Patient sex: M
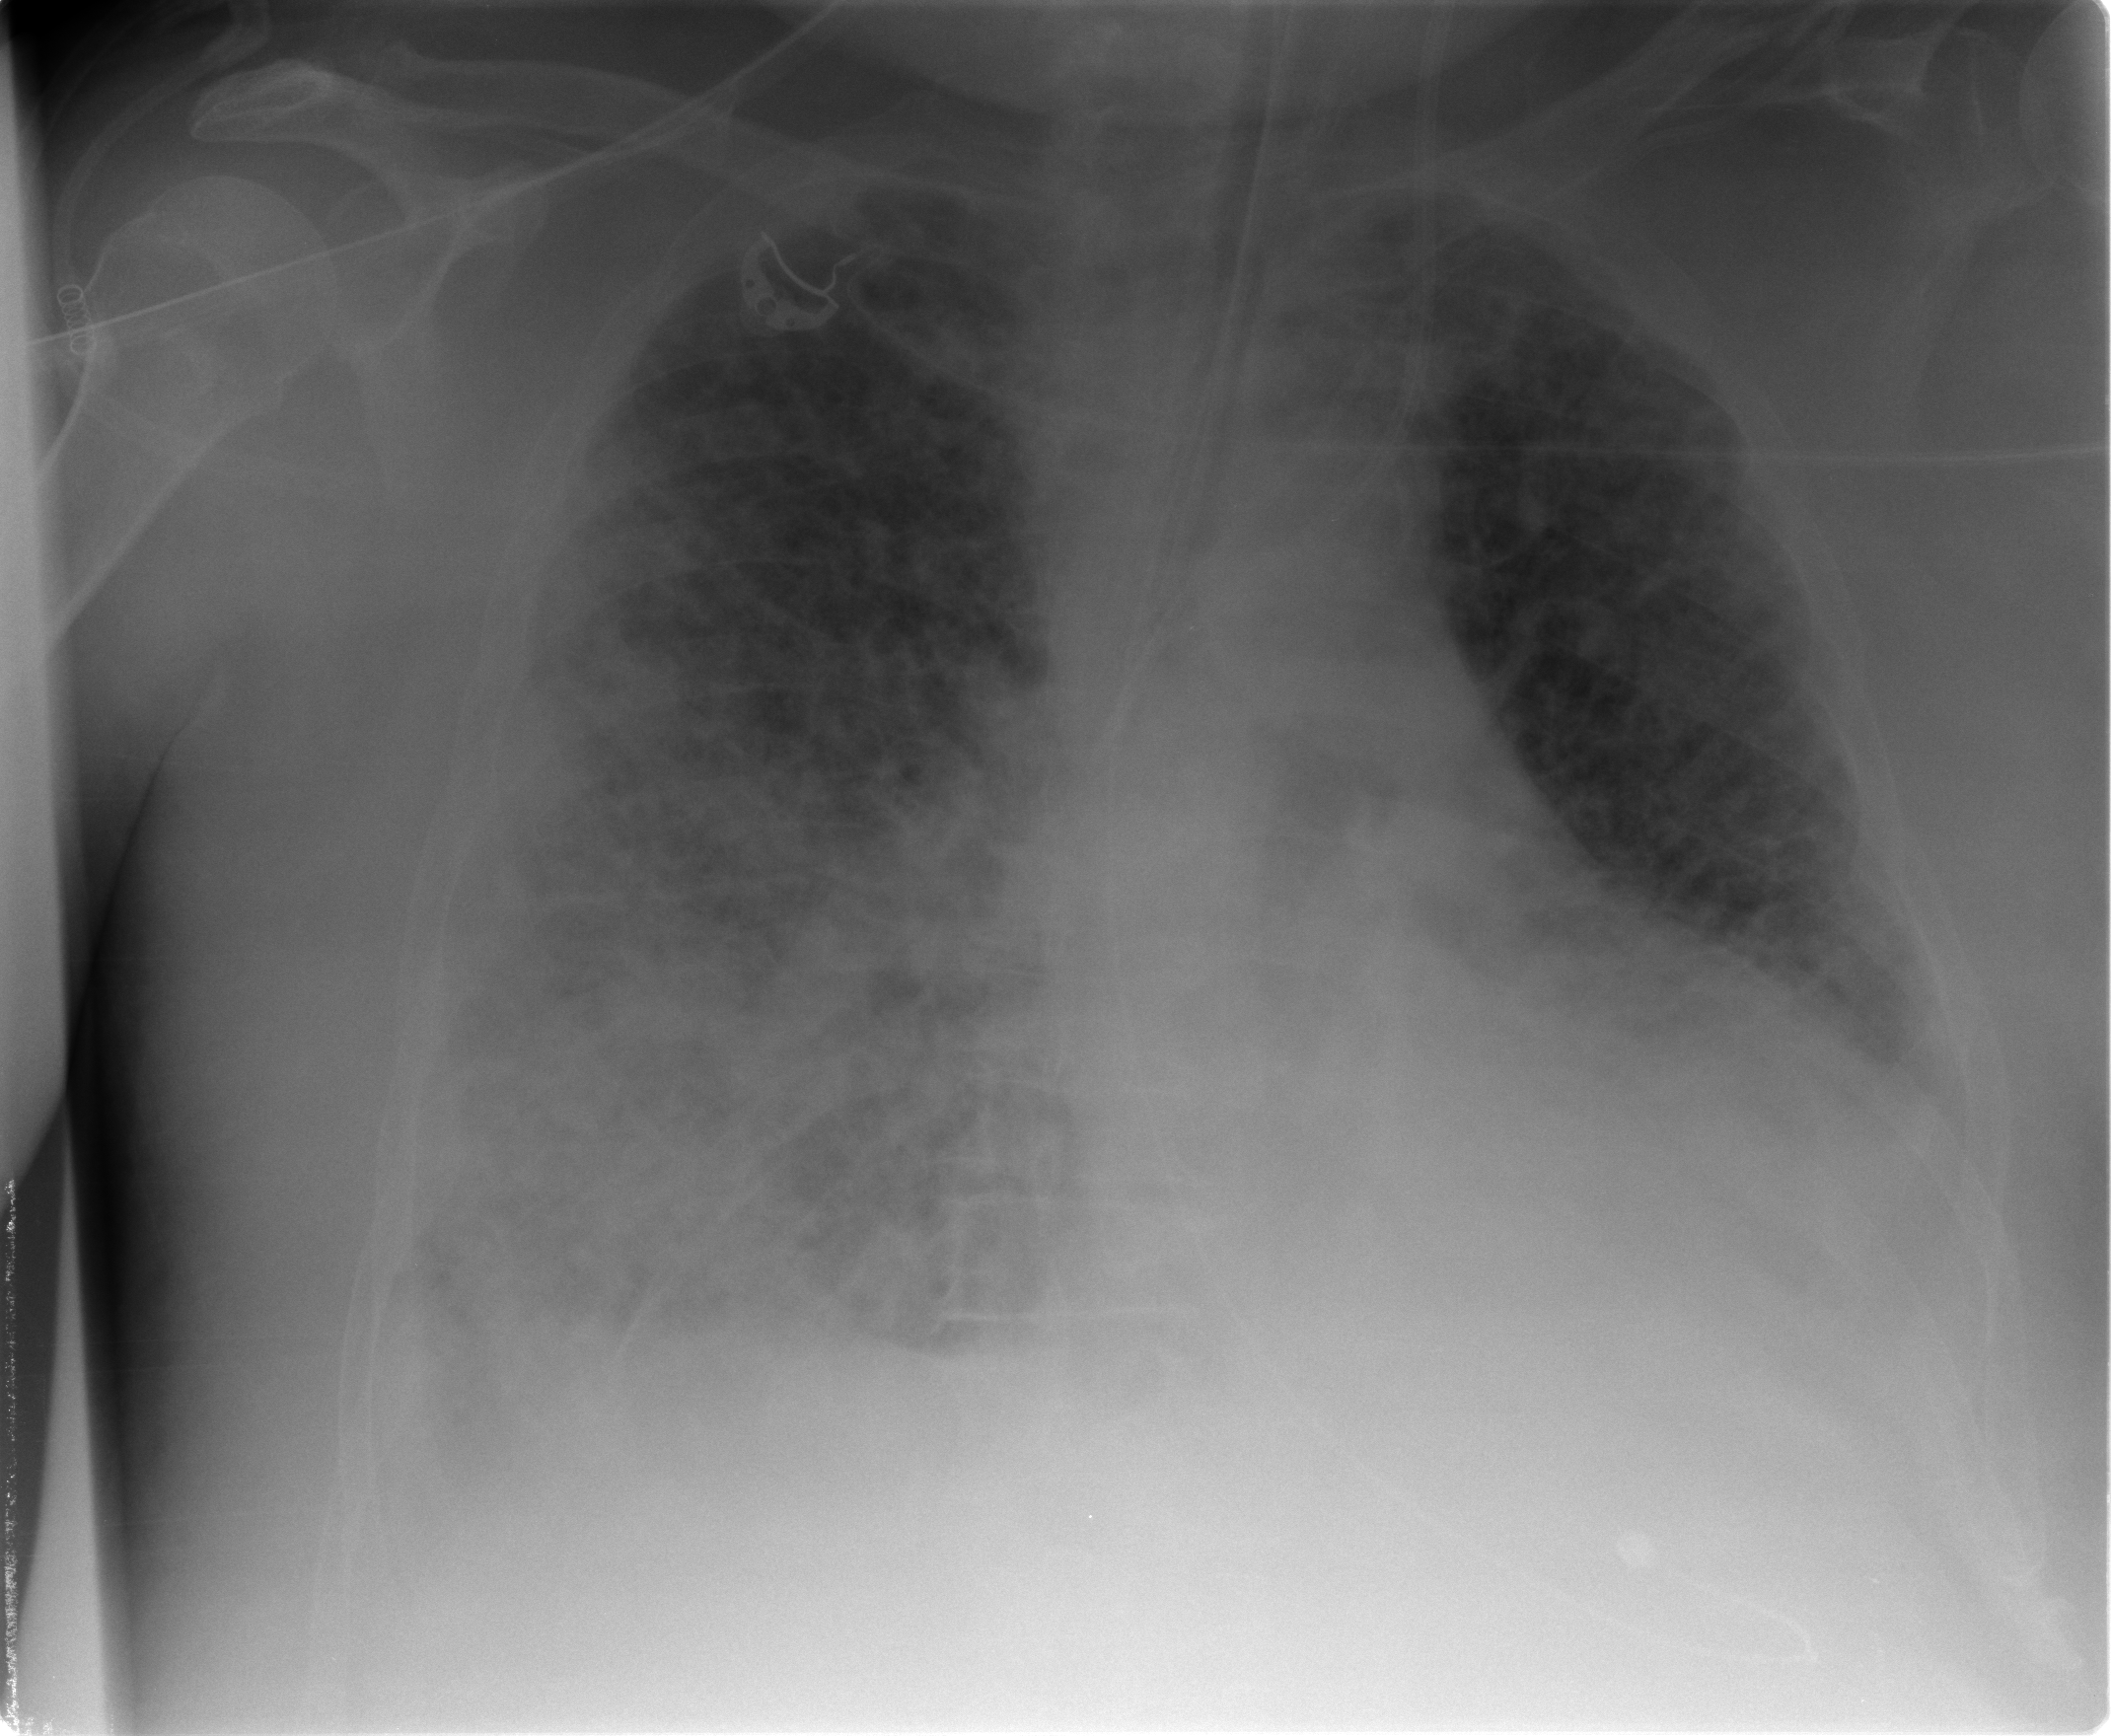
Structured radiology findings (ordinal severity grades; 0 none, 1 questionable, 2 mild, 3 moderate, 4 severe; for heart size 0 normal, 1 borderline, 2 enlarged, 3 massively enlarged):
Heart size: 2
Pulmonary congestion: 3
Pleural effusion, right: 2
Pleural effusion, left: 2
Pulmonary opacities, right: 4
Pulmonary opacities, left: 3
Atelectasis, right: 3
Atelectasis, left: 3